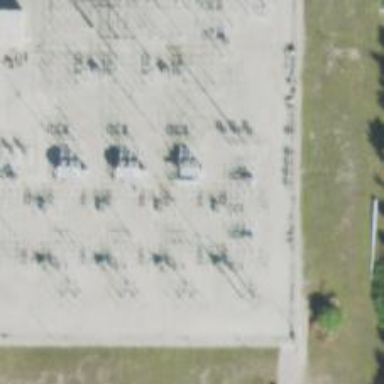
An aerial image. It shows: Switch used for power control.